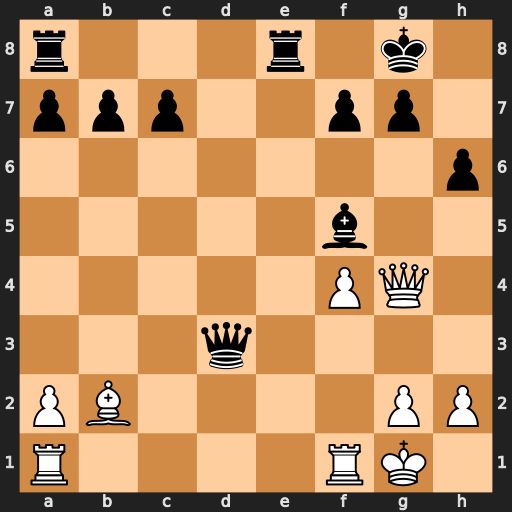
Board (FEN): r3r1k1/ppp2pp1/7p/5b2/5PQ1/3q4/PB4PP/R4RK1
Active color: w
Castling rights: -
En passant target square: -
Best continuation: Qxg7#